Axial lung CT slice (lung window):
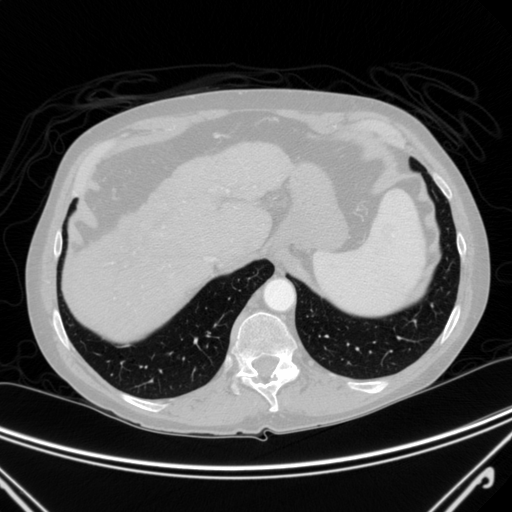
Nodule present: no